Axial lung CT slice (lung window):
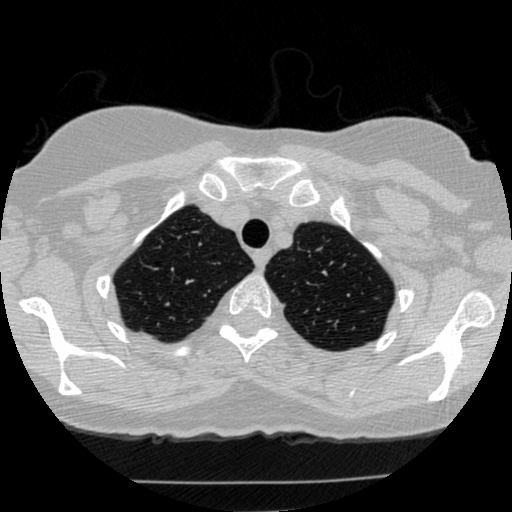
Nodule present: no